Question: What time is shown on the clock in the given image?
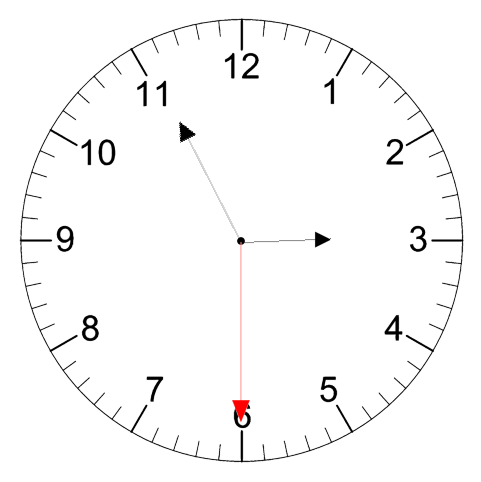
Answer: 02:55:30